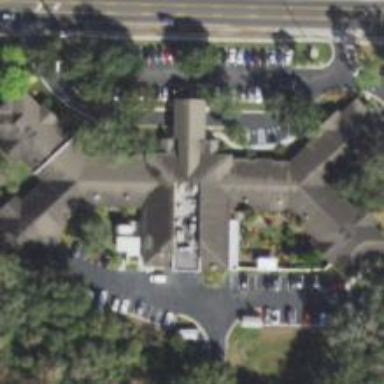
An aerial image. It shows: Nursing home building.